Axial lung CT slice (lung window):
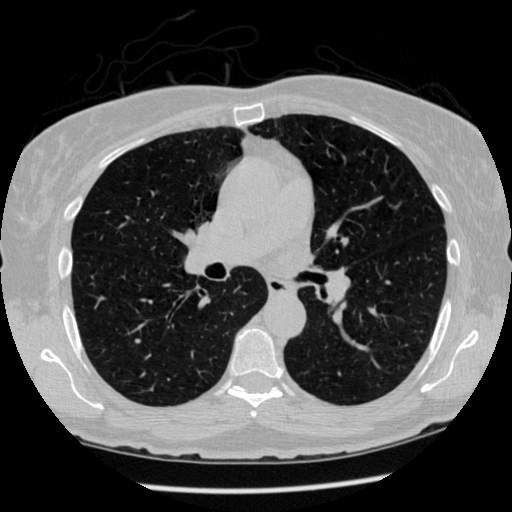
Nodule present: no